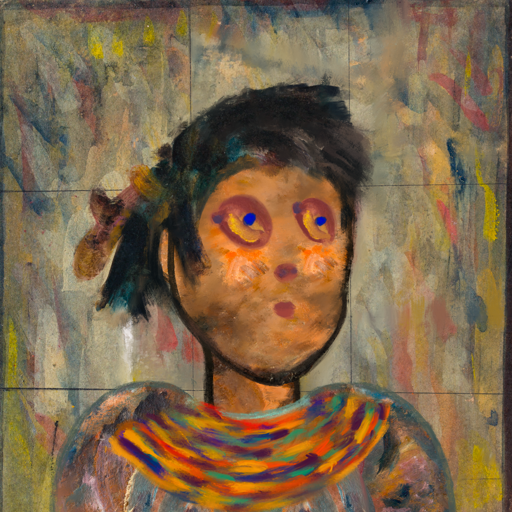
Background: GypsyMother, Head And Neck Side: Gypsy_Queen, Face Side: Mother_And_Son_Son, Bust: Boggyland, Hair Side: Pipe, Head Accessory: Blank, Second Necklace: An_Impression_2, Necklace: Blank, Baby: Blank